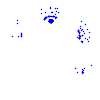
Particle: electron